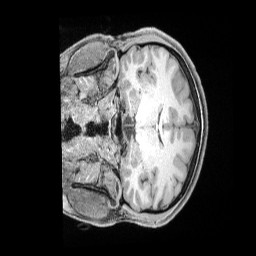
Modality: T1w
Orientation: coronal
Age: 38
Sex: female
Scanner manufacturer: siemens
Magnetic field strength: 3 T
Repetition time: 2 s
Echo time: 0.00211 s